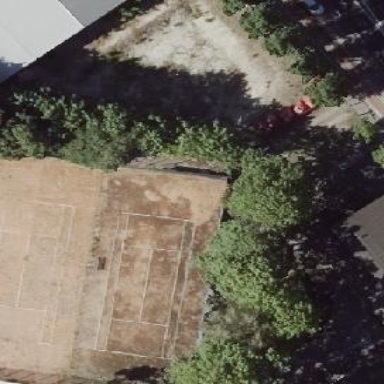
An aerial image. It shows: Clay tennis court pitch.